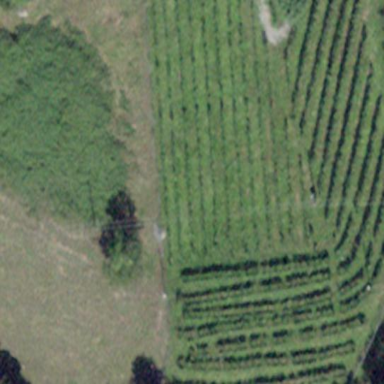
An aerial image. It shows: Vineyard with grape crops.